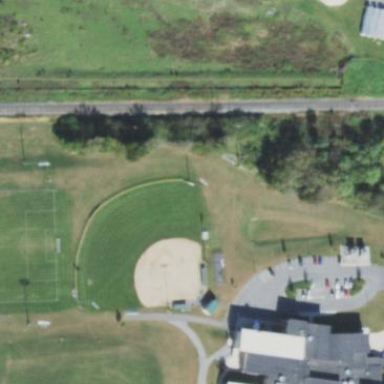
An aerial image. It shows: Softball pitch for leisure sports.